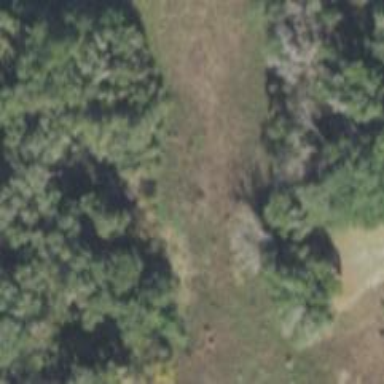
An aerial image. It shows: Mixed woodland with various types of leaves.